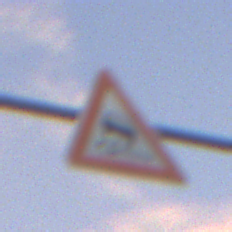
Verkehrszeichen: SchleuderOderRutschgefahr
Umgebung: Outdoor, RoadRail
Tageszeit: SunriseSunset
Wetter: PartlyCloudy
Licht: Natural
Jahreszeit: NotSpecified
Kontrast: LowContrast